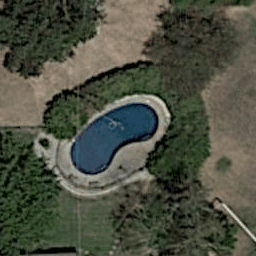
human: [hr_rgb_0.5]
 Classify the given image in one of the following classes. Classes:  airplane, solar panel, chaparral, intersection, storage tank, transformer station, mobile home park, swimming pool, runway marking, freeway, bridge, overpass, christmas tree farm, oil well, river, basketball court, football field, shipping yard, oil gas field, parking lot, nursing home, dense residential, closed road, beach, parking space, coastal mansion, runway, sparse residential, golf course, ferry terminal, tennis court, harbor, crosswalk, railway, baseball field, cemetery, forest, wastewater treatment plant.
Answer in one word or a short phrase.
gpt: swimming pool